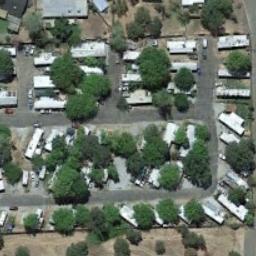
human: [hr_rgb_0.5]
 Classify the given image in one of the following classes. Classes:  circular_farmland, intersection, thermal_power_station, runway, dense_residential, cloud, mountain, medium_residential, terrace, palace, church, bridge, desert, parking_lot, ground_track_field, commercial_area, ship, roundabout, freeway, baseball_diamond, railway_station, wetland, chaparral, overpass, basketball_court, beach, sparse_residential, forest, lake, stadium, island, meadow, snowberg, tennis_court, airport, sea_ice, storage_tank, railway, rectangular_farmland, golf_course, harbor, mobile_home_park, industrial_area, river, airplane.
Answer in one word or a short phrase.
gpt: mobile_home_park